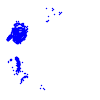
Particle: proton